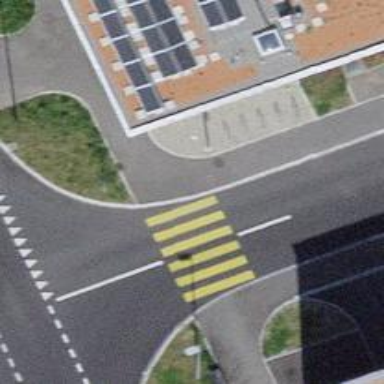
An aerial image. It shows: Pedestrian crossing with zebra markings on footway.